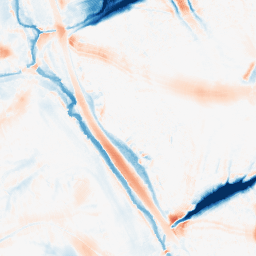
Category: morphological
Decomposition family: tophat_combined
Decomposition parameters: size: 20
Upsampling method: lanczos
Upsampling parameters: scale: 4
Upsampling scale: 4